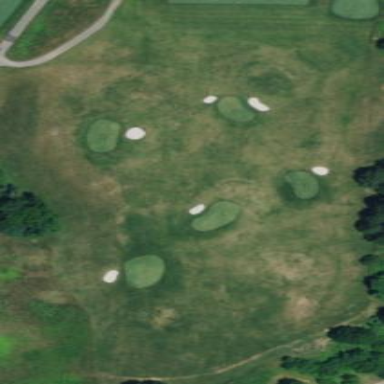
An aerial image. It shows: Grassy area designated for driving range golf.